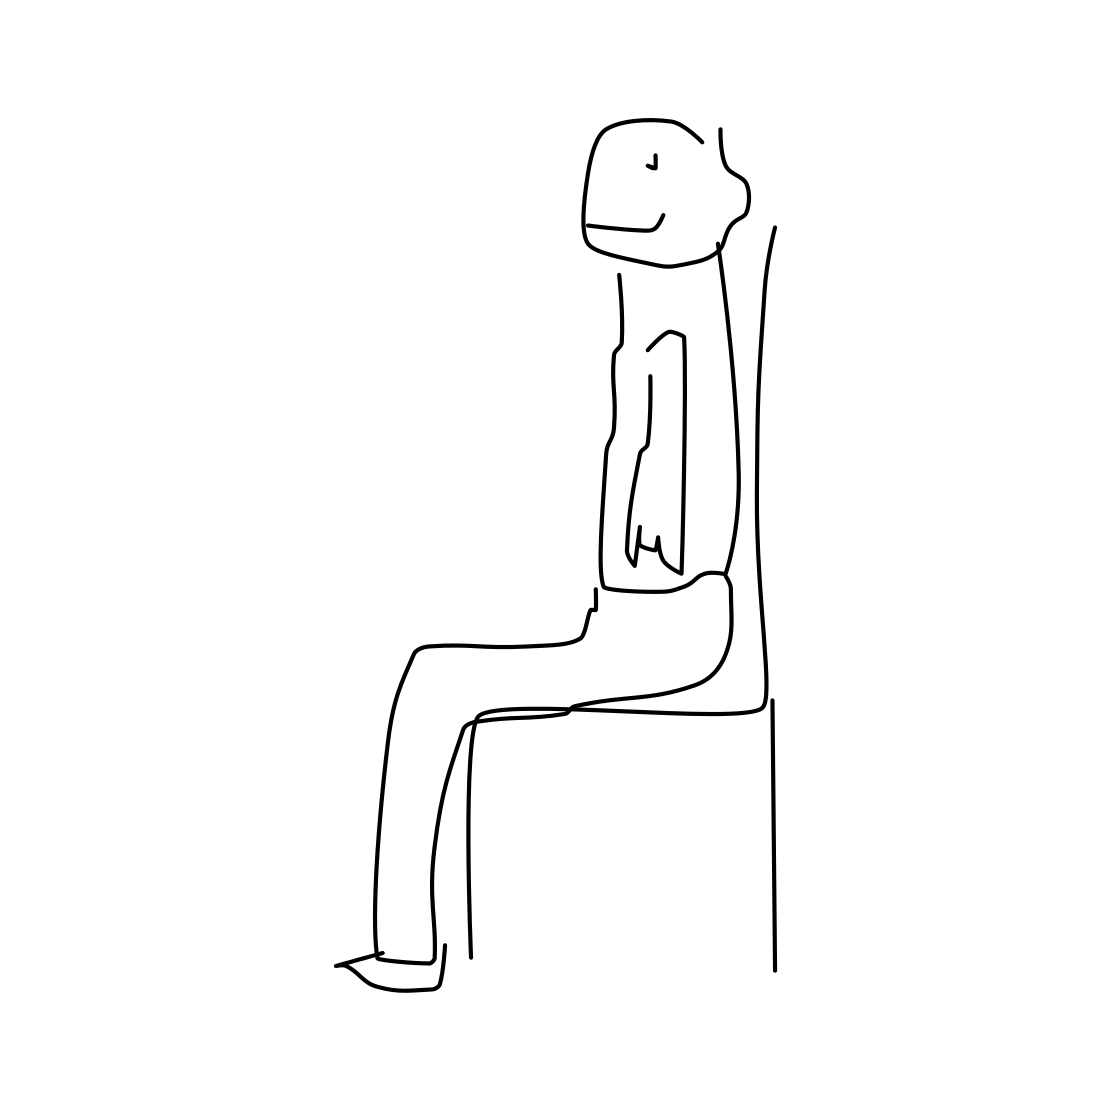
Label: person sitting